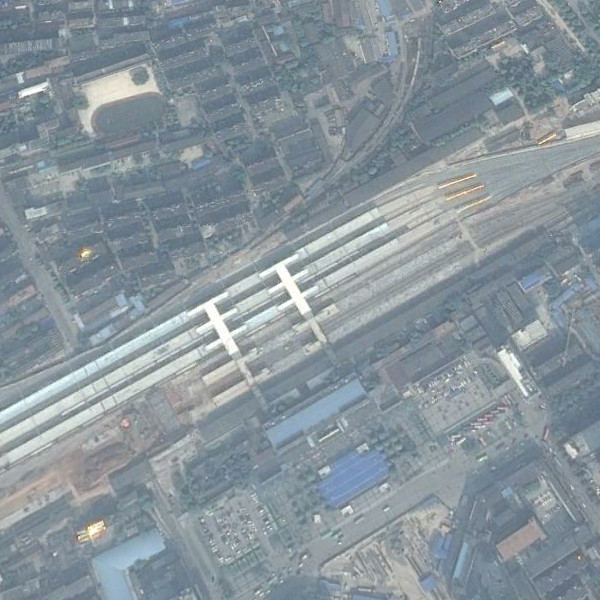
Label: RailwayStation